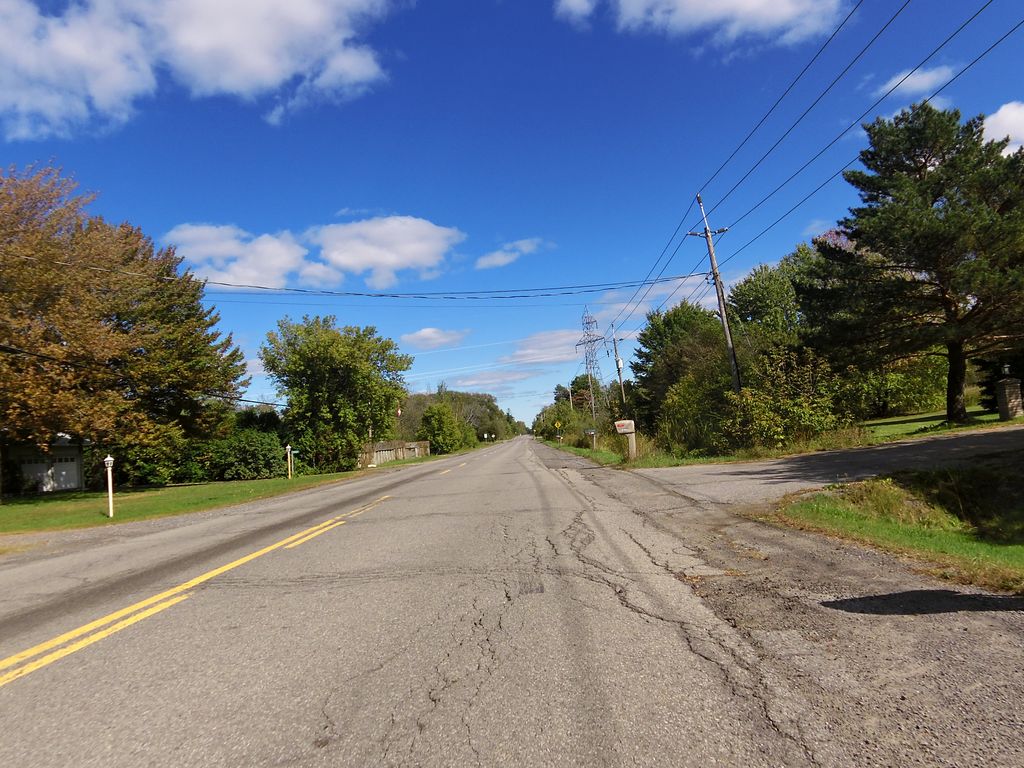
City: ottawa-gatineau